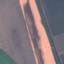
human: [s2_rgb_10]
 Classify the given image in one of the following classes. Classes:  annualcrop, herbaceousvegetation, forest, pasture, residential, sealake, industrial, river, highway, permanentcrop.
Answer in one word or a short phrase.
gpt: AnnualCrop